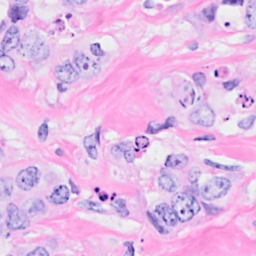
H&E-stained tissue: Breast